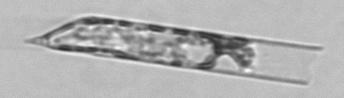
Label: Rhizosolenia